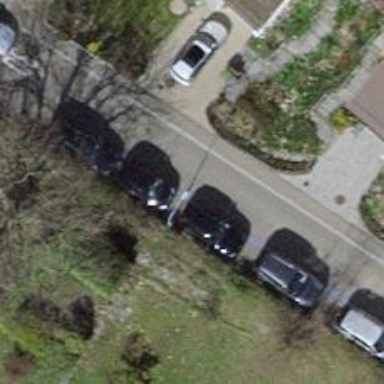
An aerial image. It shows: Residential road with asphalt surface. There is sidewalk on the left and opposite cycleway.